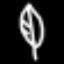
Label: leaf